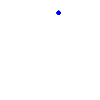
Particle: kaon